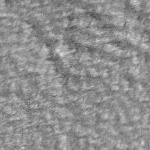
Label: no_change